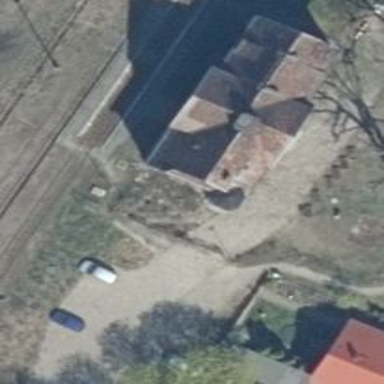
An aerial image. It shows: Historic railway station building.